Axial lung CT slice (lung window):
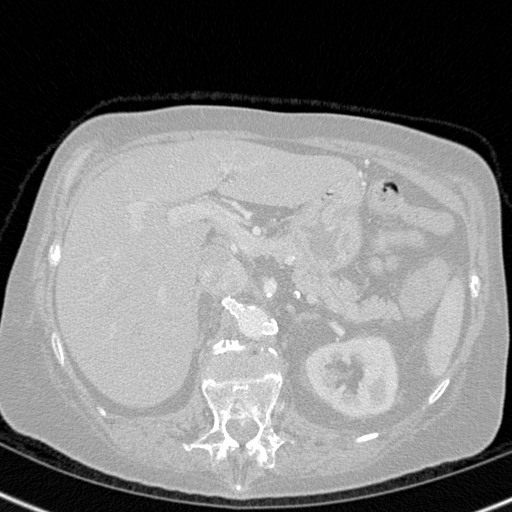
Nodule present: no